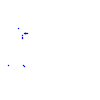
Particle: kaon